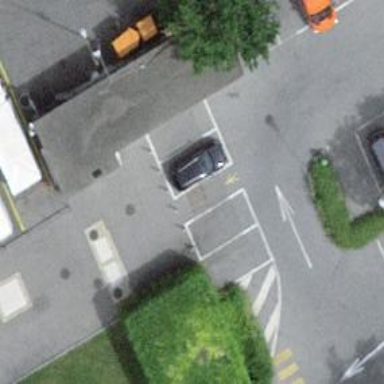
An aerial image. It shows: Bollard.